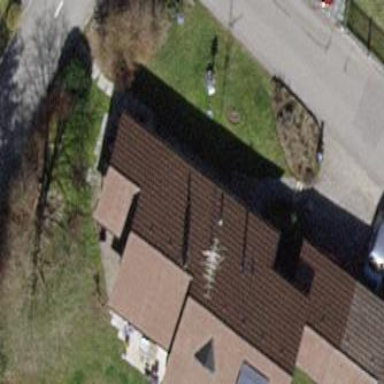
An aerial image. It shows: Gabled roof house.